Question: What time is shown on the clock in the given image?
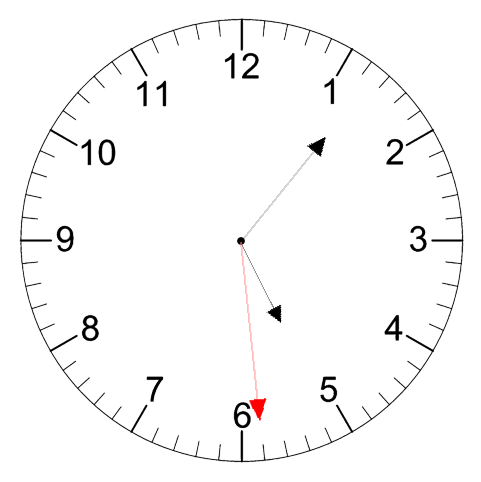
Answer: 05:06:29